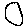
Label: circle